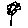
Label: flower